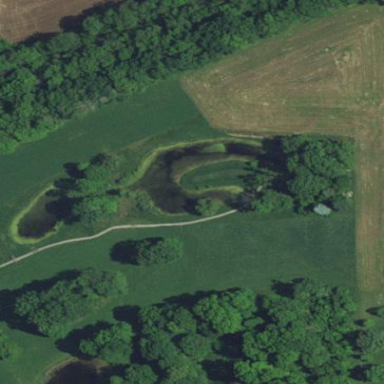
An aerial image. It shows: Scenic view of water hazard on golf course. The natural water feature adds beauty to the landscape.